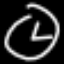
Label: clock